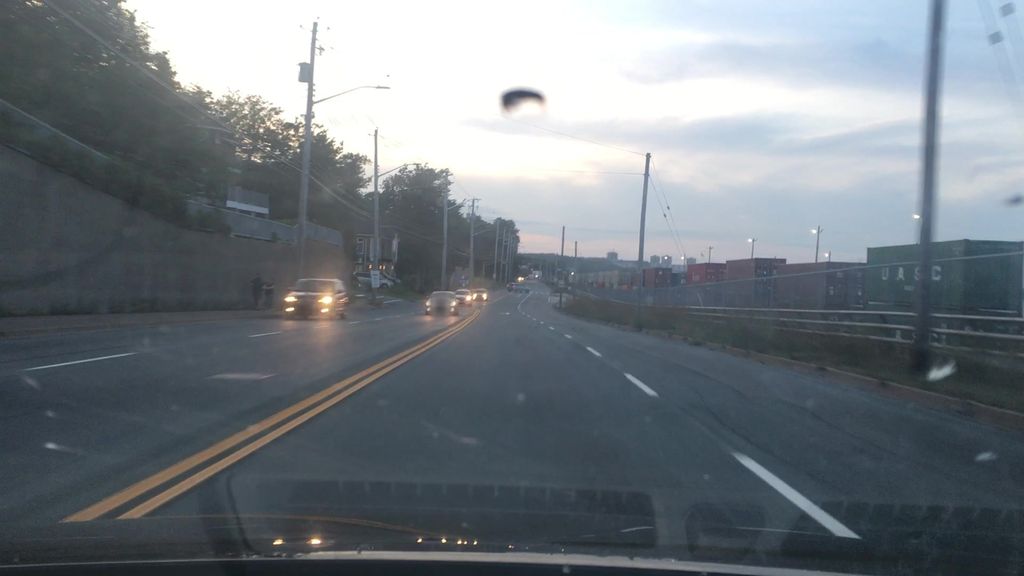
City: halifax